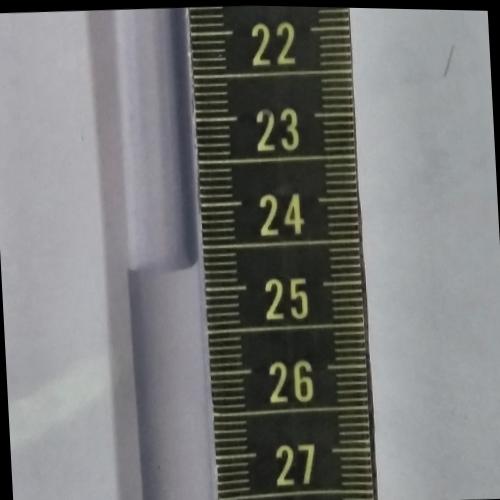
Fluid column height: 24.7 cm